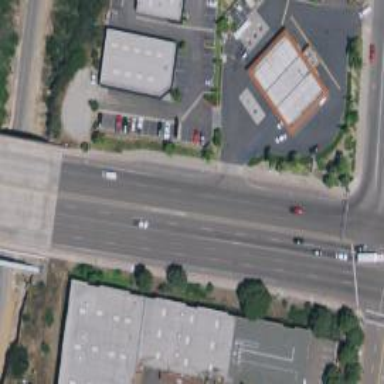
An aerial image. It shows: Primary highway with asphalt surface and separate sidewalk.